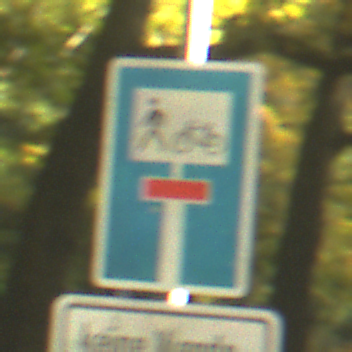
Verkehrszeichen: SackgasseRadverkehrFussgaengerDurchlaessig
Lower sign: HinweisGeaenderteVorfahrtVerkehrsfuehrungVerkehrsregelung3
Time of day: SunriseSunset
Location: Outdoor (Nature)
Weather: PartlyCloudy
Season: NotSpecified
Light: Natural